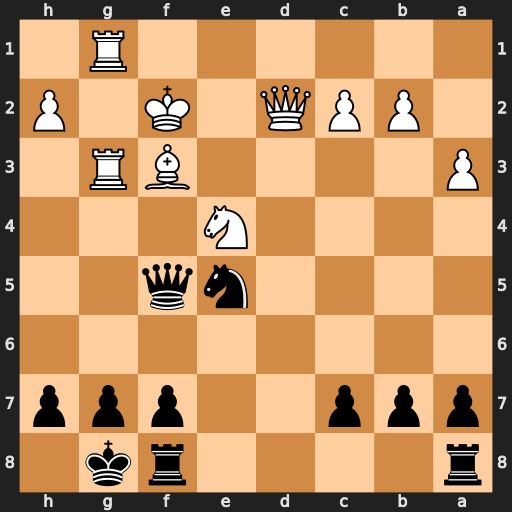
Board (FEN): r4rk1/ppp2ppp/8/4nq2/4N3/P4BR1/1PPQ1K1P/6R1
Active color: b
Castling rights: -
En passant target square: -
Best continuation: Nxf3 Rxf3 Qxe4